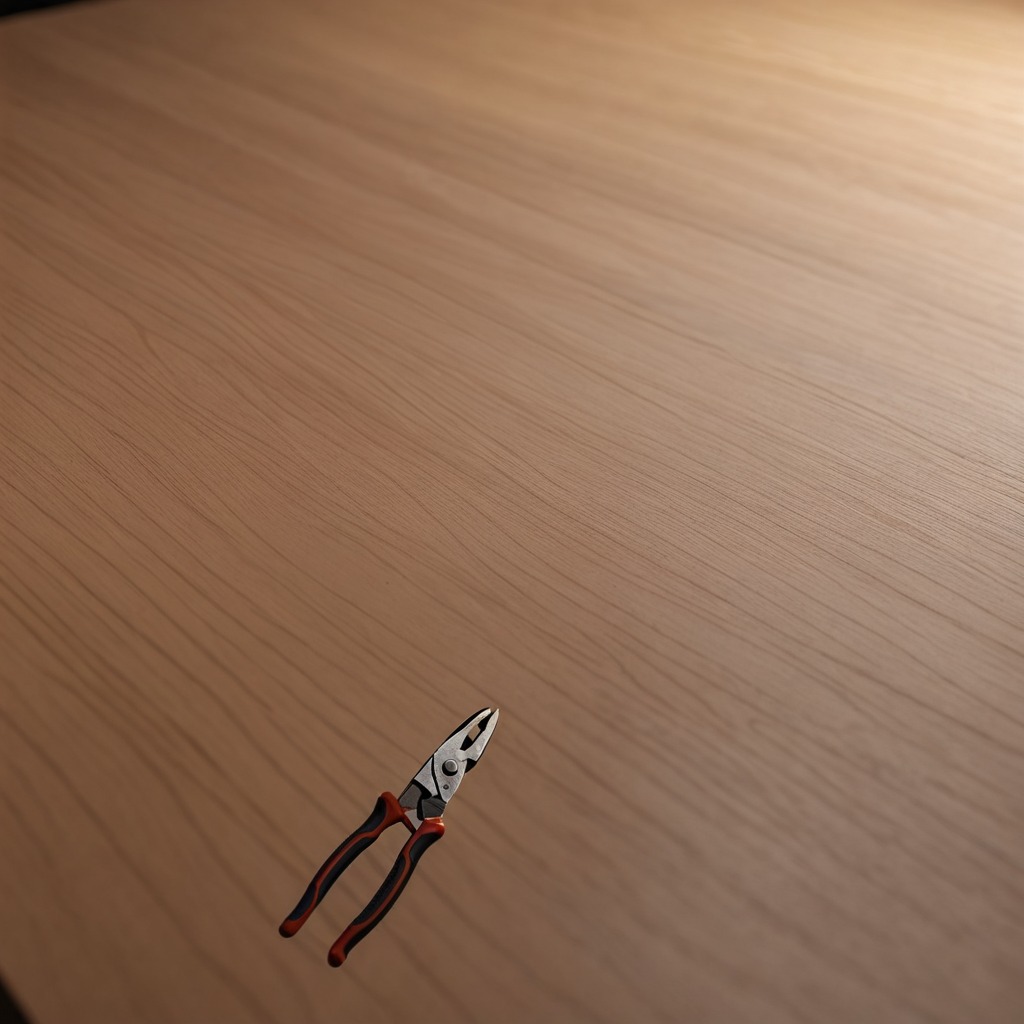
A plier is lying on the wooden table.